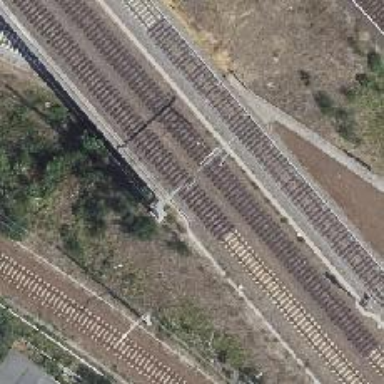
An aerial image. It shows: Railway with electrified contact lines.